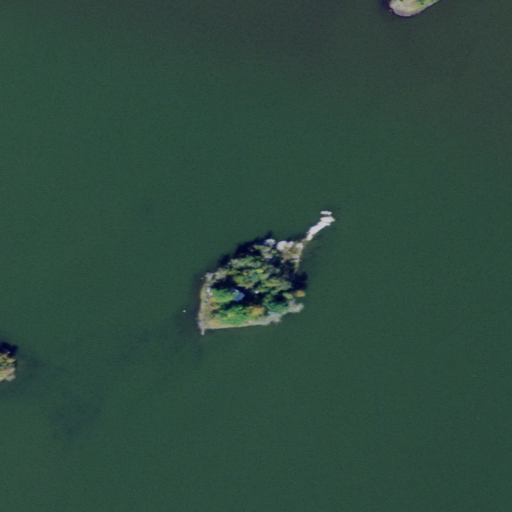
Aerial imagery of island in New York named Limestone Island containing open water, grassland, open development, and woody wetlands